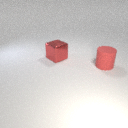
large red rubber cylinder to the right of large red metal cube